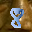
Label: 8